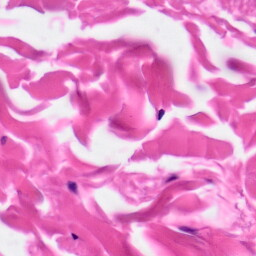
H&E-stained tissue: Skin